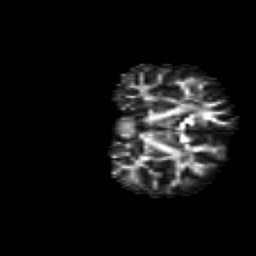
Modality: FA
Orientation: coronal
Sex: male
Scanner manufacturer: siemens
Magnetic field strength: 3 T
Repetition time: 5 s
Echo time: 0.071 s